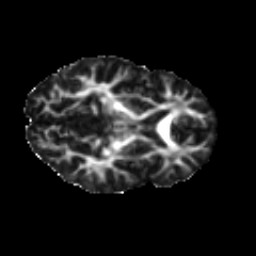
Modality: FA
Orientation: axial
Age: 19
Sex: female
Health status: ill
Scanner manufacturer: ge
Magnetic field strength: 3 T
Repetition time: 6.752 s
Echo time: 0.079 s